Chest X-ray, PA view. Patient: 47 years old, sex M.
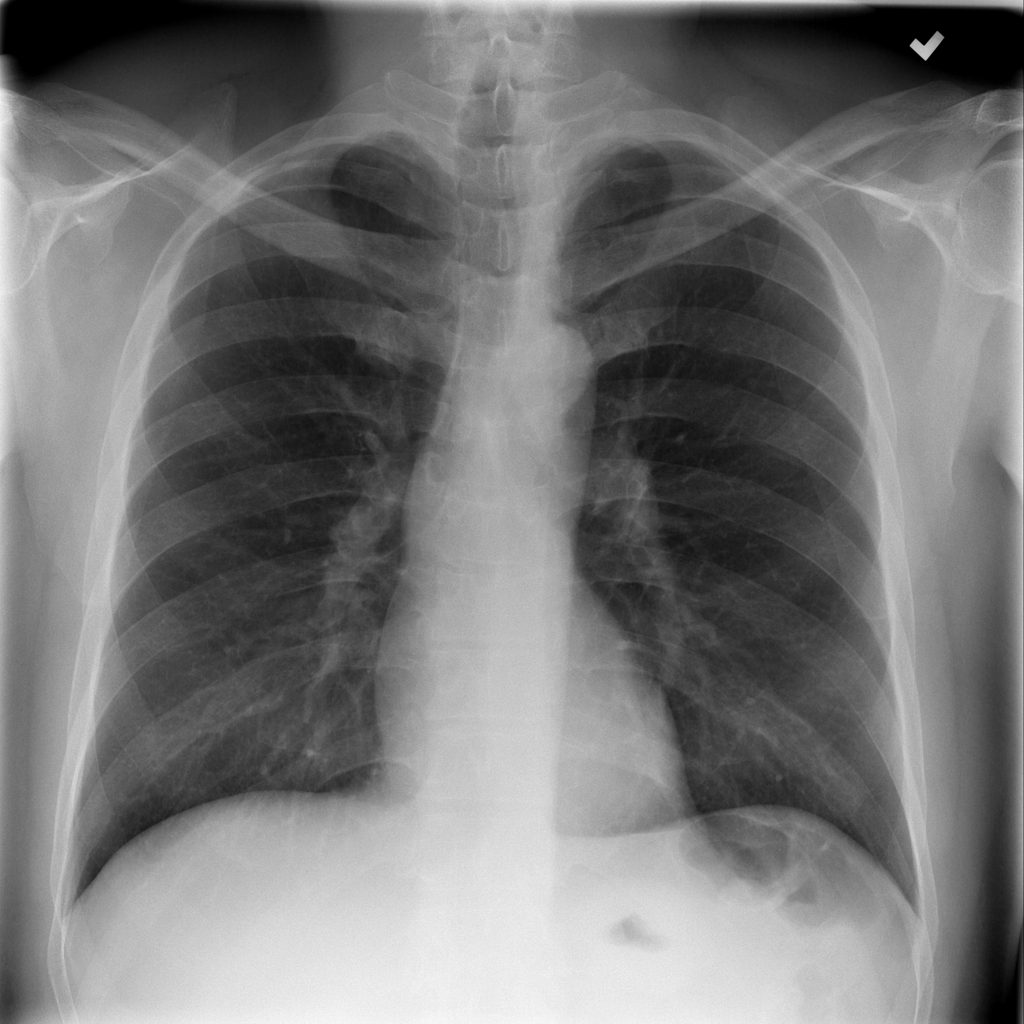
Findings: No Finding